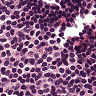
Metastatic tissue present: no